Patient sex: F
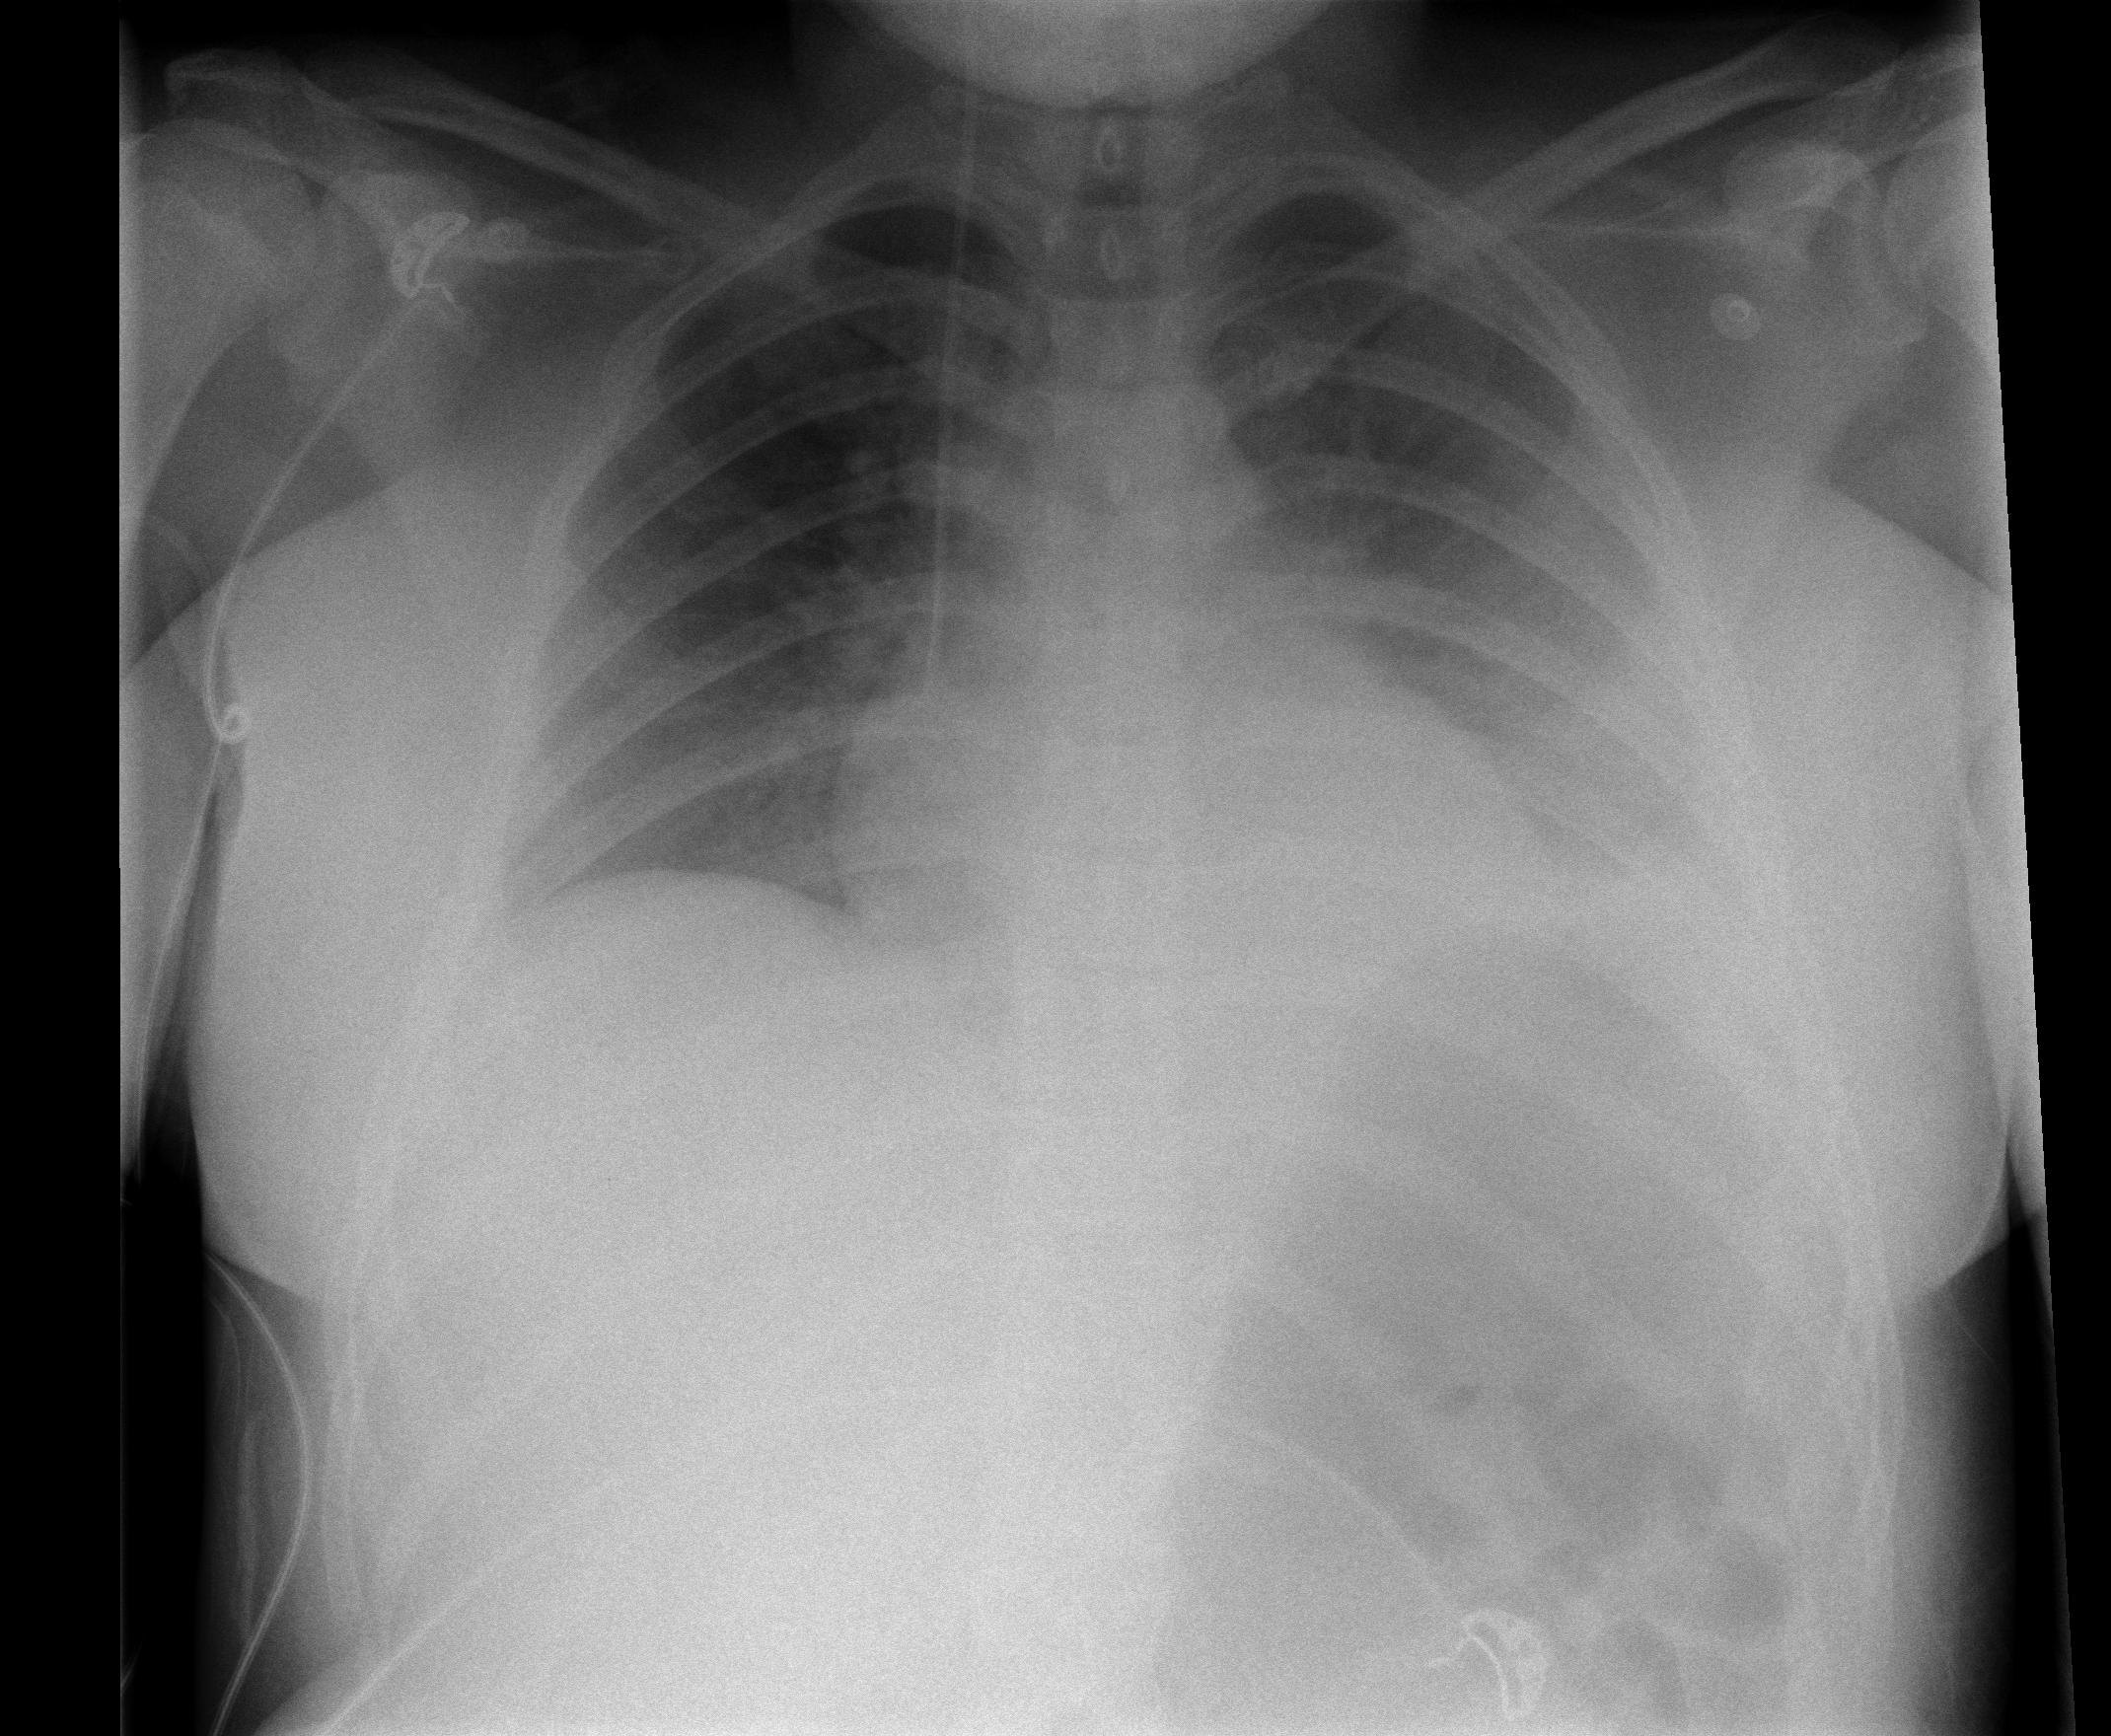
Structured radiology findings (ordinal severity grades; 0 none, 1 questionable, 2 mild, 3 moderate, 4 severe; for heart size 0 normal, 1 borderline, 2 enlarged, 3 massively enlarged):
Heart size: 0
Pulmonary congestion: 0
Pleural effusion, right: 0
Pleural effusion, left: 2
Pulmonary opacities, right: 0
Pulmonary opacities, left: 1
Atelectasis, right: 0
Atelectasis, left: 2